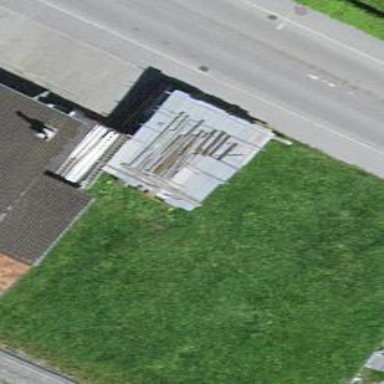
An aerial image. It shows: View of roof of building.